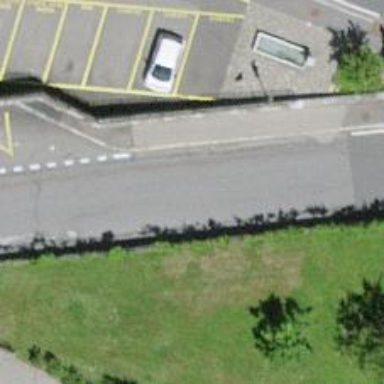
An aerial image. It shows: Tertiary road with asphalt surface.